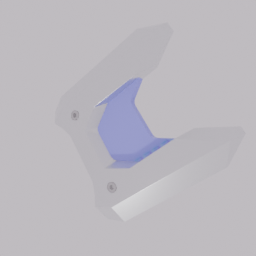
Label: electronics